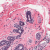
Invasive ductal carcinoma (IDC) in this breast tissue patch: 0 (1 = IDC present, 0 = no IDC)